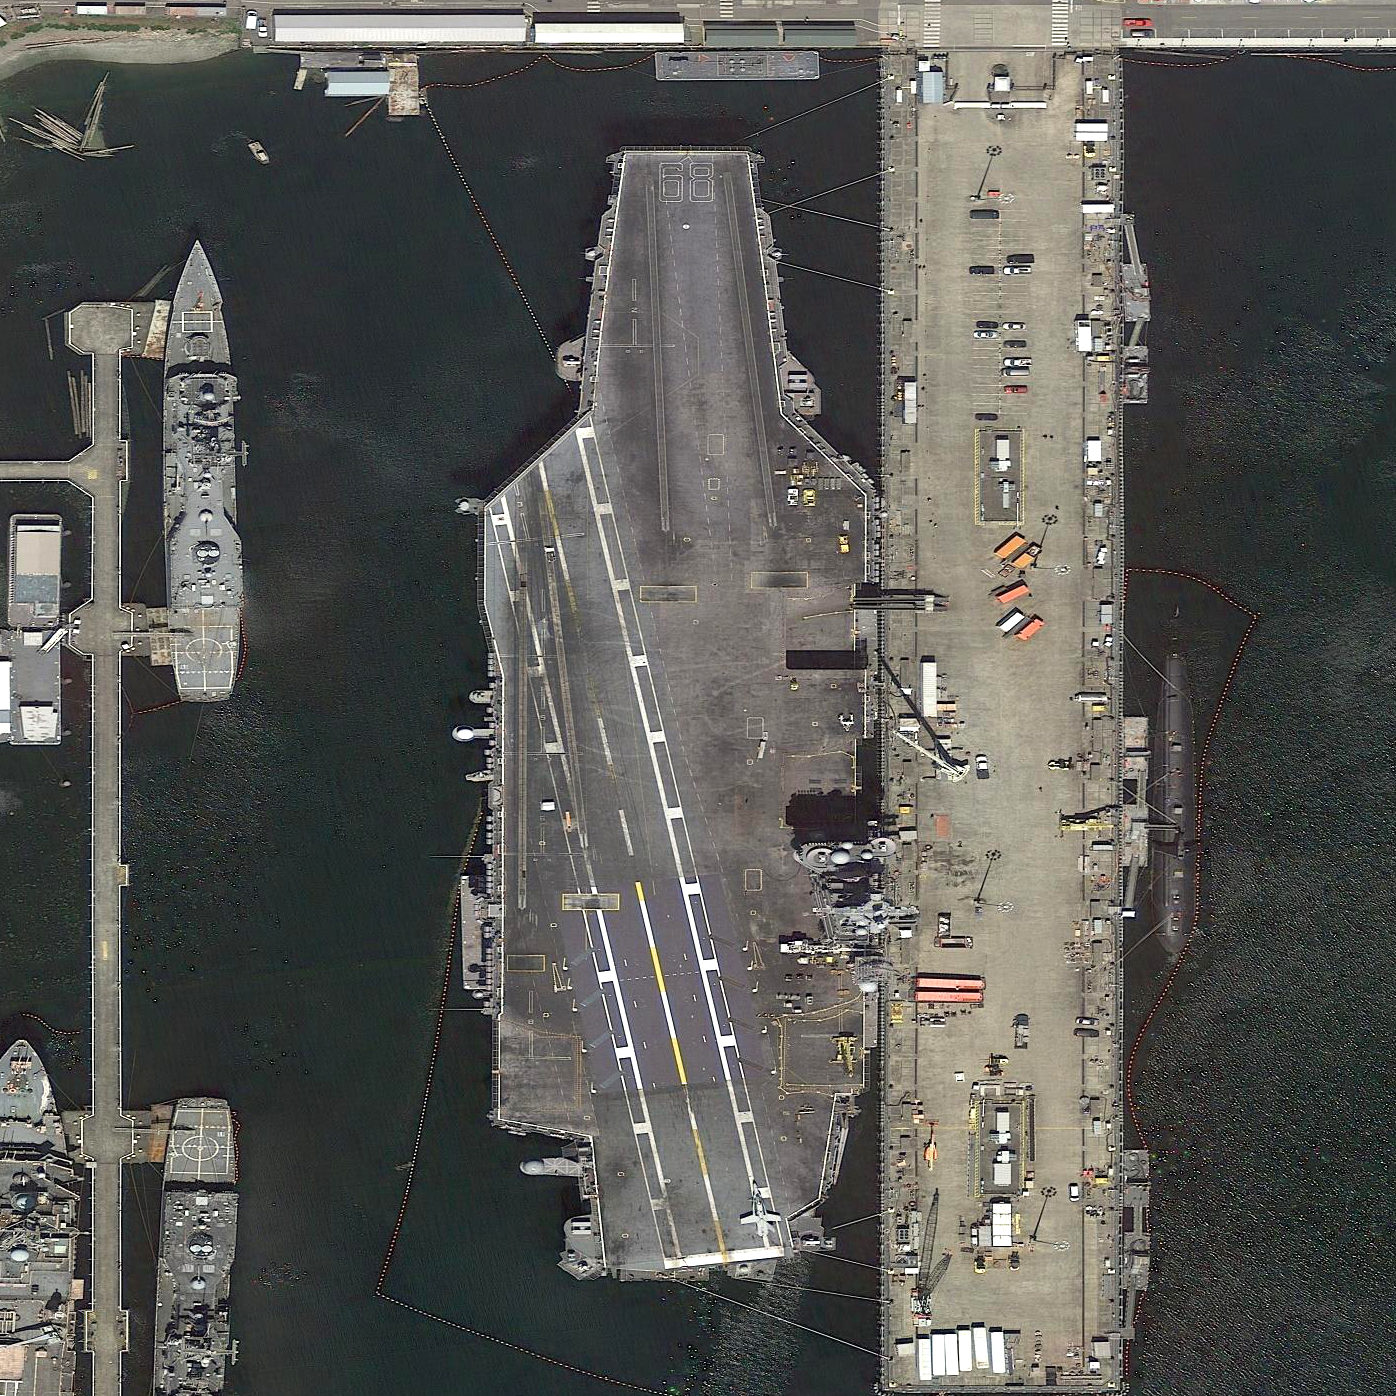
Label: aircraft_carrier